Question: I have the following domain class that I need to map to a specific datasource (oracle), while all other my domain classes are mapped to the default dataSource (mysql, which works perfectly).
My editor is GGTS and as you can notice "datasource" inside mapping appears underlined, as if it were not a valid property inside mapping:
I also built a simple controller:
'''
class AccountWfmController {
def index() {
render AccountWfm.list() as JSON
}
}
'''
when trying to call the controller method 'index', I get the following exception:
> java.lang.IllegalStateExceptionMethod on class [mypackage.AccountWfm] was used outside of
a Grails application. If running in the context of a test using the
mocking API or bootstrap Grails correctly.
Finally, my datasource (note: in my '/lib' folder I have 'ojdbc6.jar'):
'''
dataSourceWFM {
pooled = true
dialect = org.hibernate.dialect.Oracle10gDialect
driverClassName = 'oracle.jdbc.OracleDriver'
username = "username"
password = "password"
url = "jdbc:oracle:thin:@192.168.1.1:1521:SID"
dbCreate = '' //none, I have readonly access
}
'''
any hints on what is happening here (Grails 2.4.3)?
Thanks
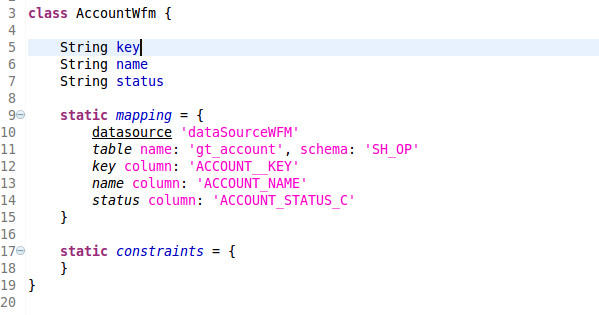
Answer: Take a look at the Grails documentation on <URL>. Pay close attention to how the name of the datasource is arrived at. You will notice that the naming convention, since Grails is based on conventions, is: 'dataSource_extraNameHere' where your 'mapping' will use 'extraNameHere'.
So for your example:
'''
dataSource_wfm {
pooled = true
dialect = org.hibernate.dialect.Oracle10gDialect
driverClassName = 'oracle.jdbc.OracleDriver'
username = "username"
password = "password"
url = "jdbc:oracle:thin:@192.168.1.1:1521:SID"
dbCreate = '' //none, I have readonly access
}
'''
and in your domain class your mapping should be like:
'''
static mapping = {
datasource = 'wfm'
}
'''
Hope this helps shed some light on how multiple datasources function within Grails. The documentation is a good source of information as well.